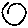
Label: circle